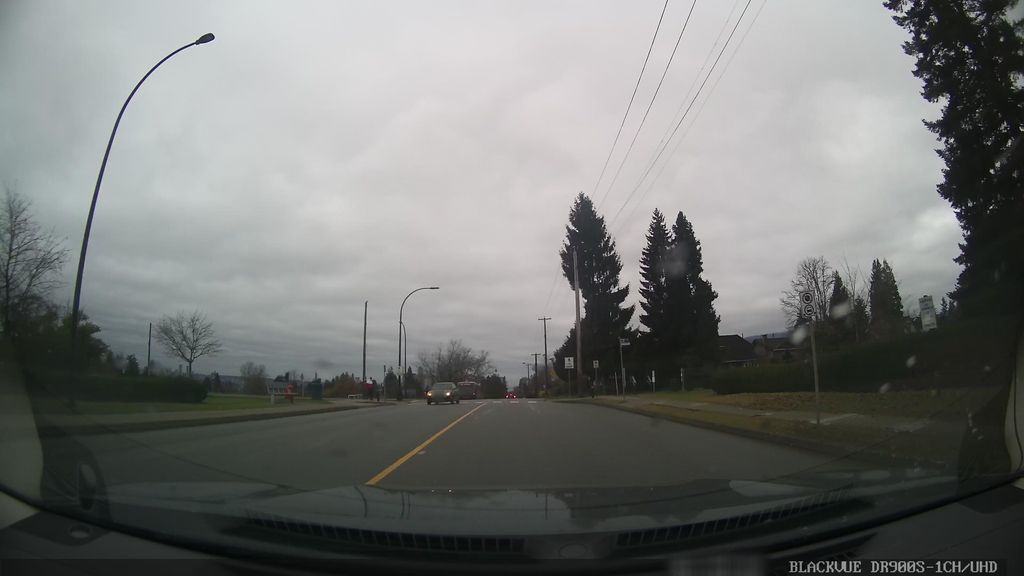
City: vancouver